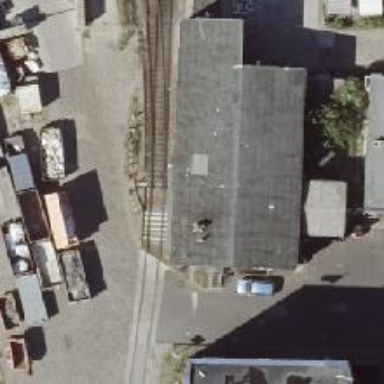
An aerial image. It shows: Railway switch.